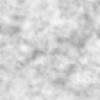
Label: no_change